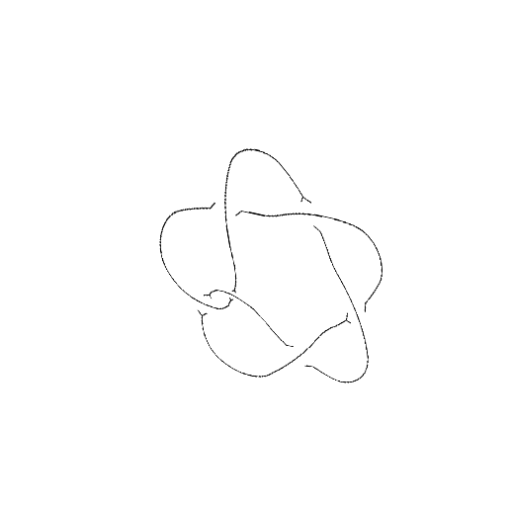
Crossing number: 6